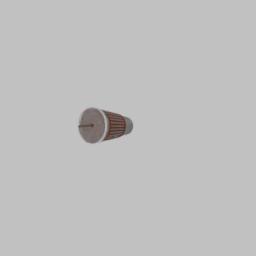
Label: tools